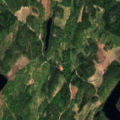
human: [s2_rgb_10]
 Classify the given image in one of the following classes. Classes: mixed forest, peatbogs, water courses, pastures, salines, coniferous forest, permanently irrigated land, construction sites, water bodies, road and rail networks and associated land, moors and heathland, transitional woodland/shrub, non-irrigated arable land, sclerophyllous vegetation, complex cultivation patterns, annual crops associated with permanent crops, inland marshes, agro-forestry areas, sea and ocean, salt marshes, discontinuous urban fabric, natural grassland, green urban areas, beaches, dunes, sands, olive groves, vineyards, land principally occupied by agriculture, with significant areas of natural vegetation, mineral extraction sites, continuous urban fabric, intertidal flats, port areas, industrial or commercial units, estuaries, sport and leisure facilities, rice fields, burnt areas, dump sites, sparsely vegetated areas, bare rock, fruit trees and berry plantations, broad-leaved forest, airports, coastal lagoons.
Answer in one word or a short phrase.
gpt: coniferous forest, mixed forest, transitional woodland/shrub, water bodies